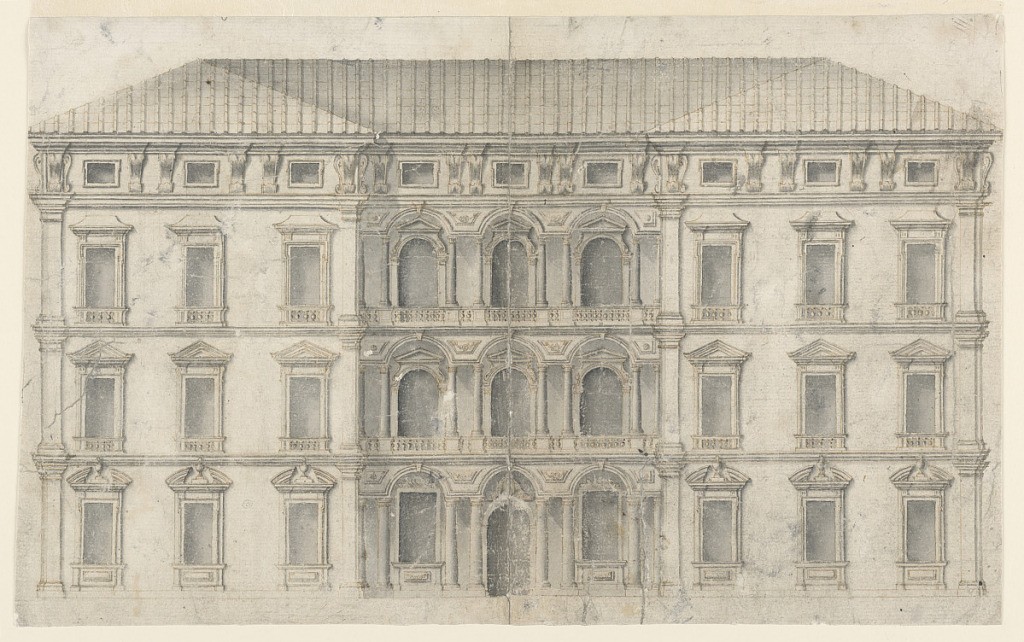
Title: Palace Façade Elevation
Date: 1680–1720
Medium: Pen and brown ink, brush and grey wash on cream laid paper
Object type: Drawing
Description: Elevation of a three-storied palace, with a triple-bay recessed central section with galleries. The windows are pedimented and the roof is supported on paired brackets, between which are small attic windows.